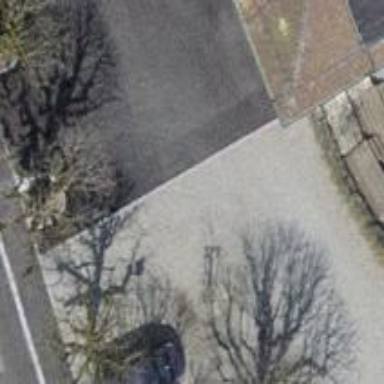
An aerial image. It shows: Asphalt path.